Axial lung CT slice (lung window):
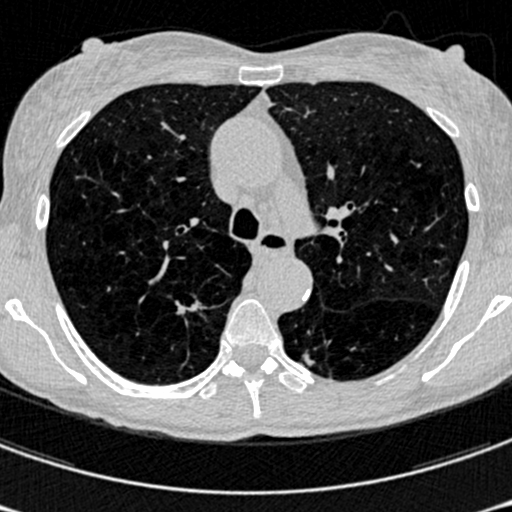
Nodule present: yes
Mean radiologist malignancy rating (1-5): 4.75